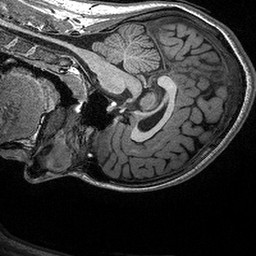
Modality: T1w
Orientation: sagittal
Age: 23
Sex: female
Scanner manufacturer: siemens
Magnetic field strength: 3 T
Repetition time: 2.3 s
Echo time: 0.00298 s